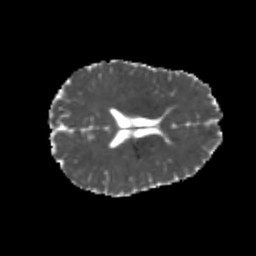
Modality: MD
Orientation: axial
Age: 22
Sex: female
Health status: healthy
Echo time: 0.074 s